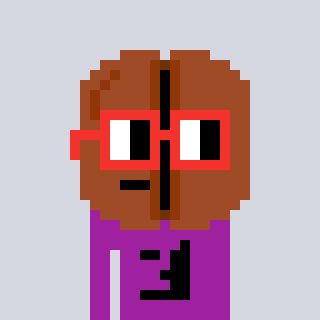
a pixel art character with square red glasses, a coffeebean-shaped head and a magenta-colored body on a cool background